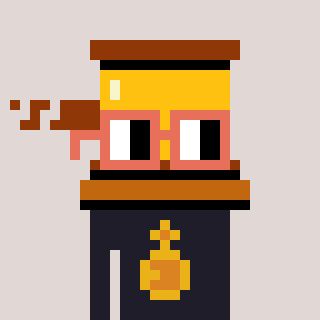
a pixel art character with square orange glasses, a gavel-shaped head and a grayscale-colored body on a warm background